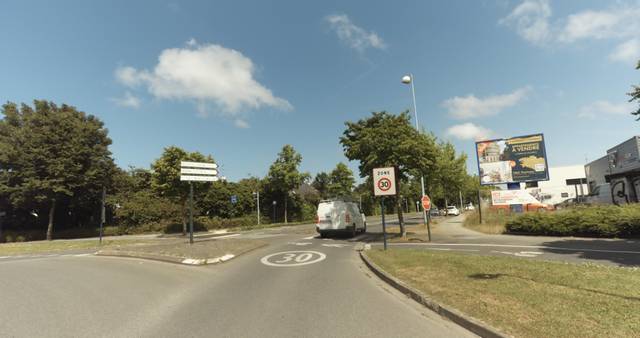
Region: France
Coordinates: 48.51, -2.783